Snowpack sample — Loveland Pass, Silver Plume, Colorado, USA (1/12/25, 11:40 AM MST)
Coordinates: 39.66, -105.88
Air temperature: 7 °F
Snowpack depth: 140 cm
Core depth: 10 cm
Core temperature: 41 °F
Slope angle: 11°, slope face: 30°
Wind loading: high
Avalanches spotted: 2
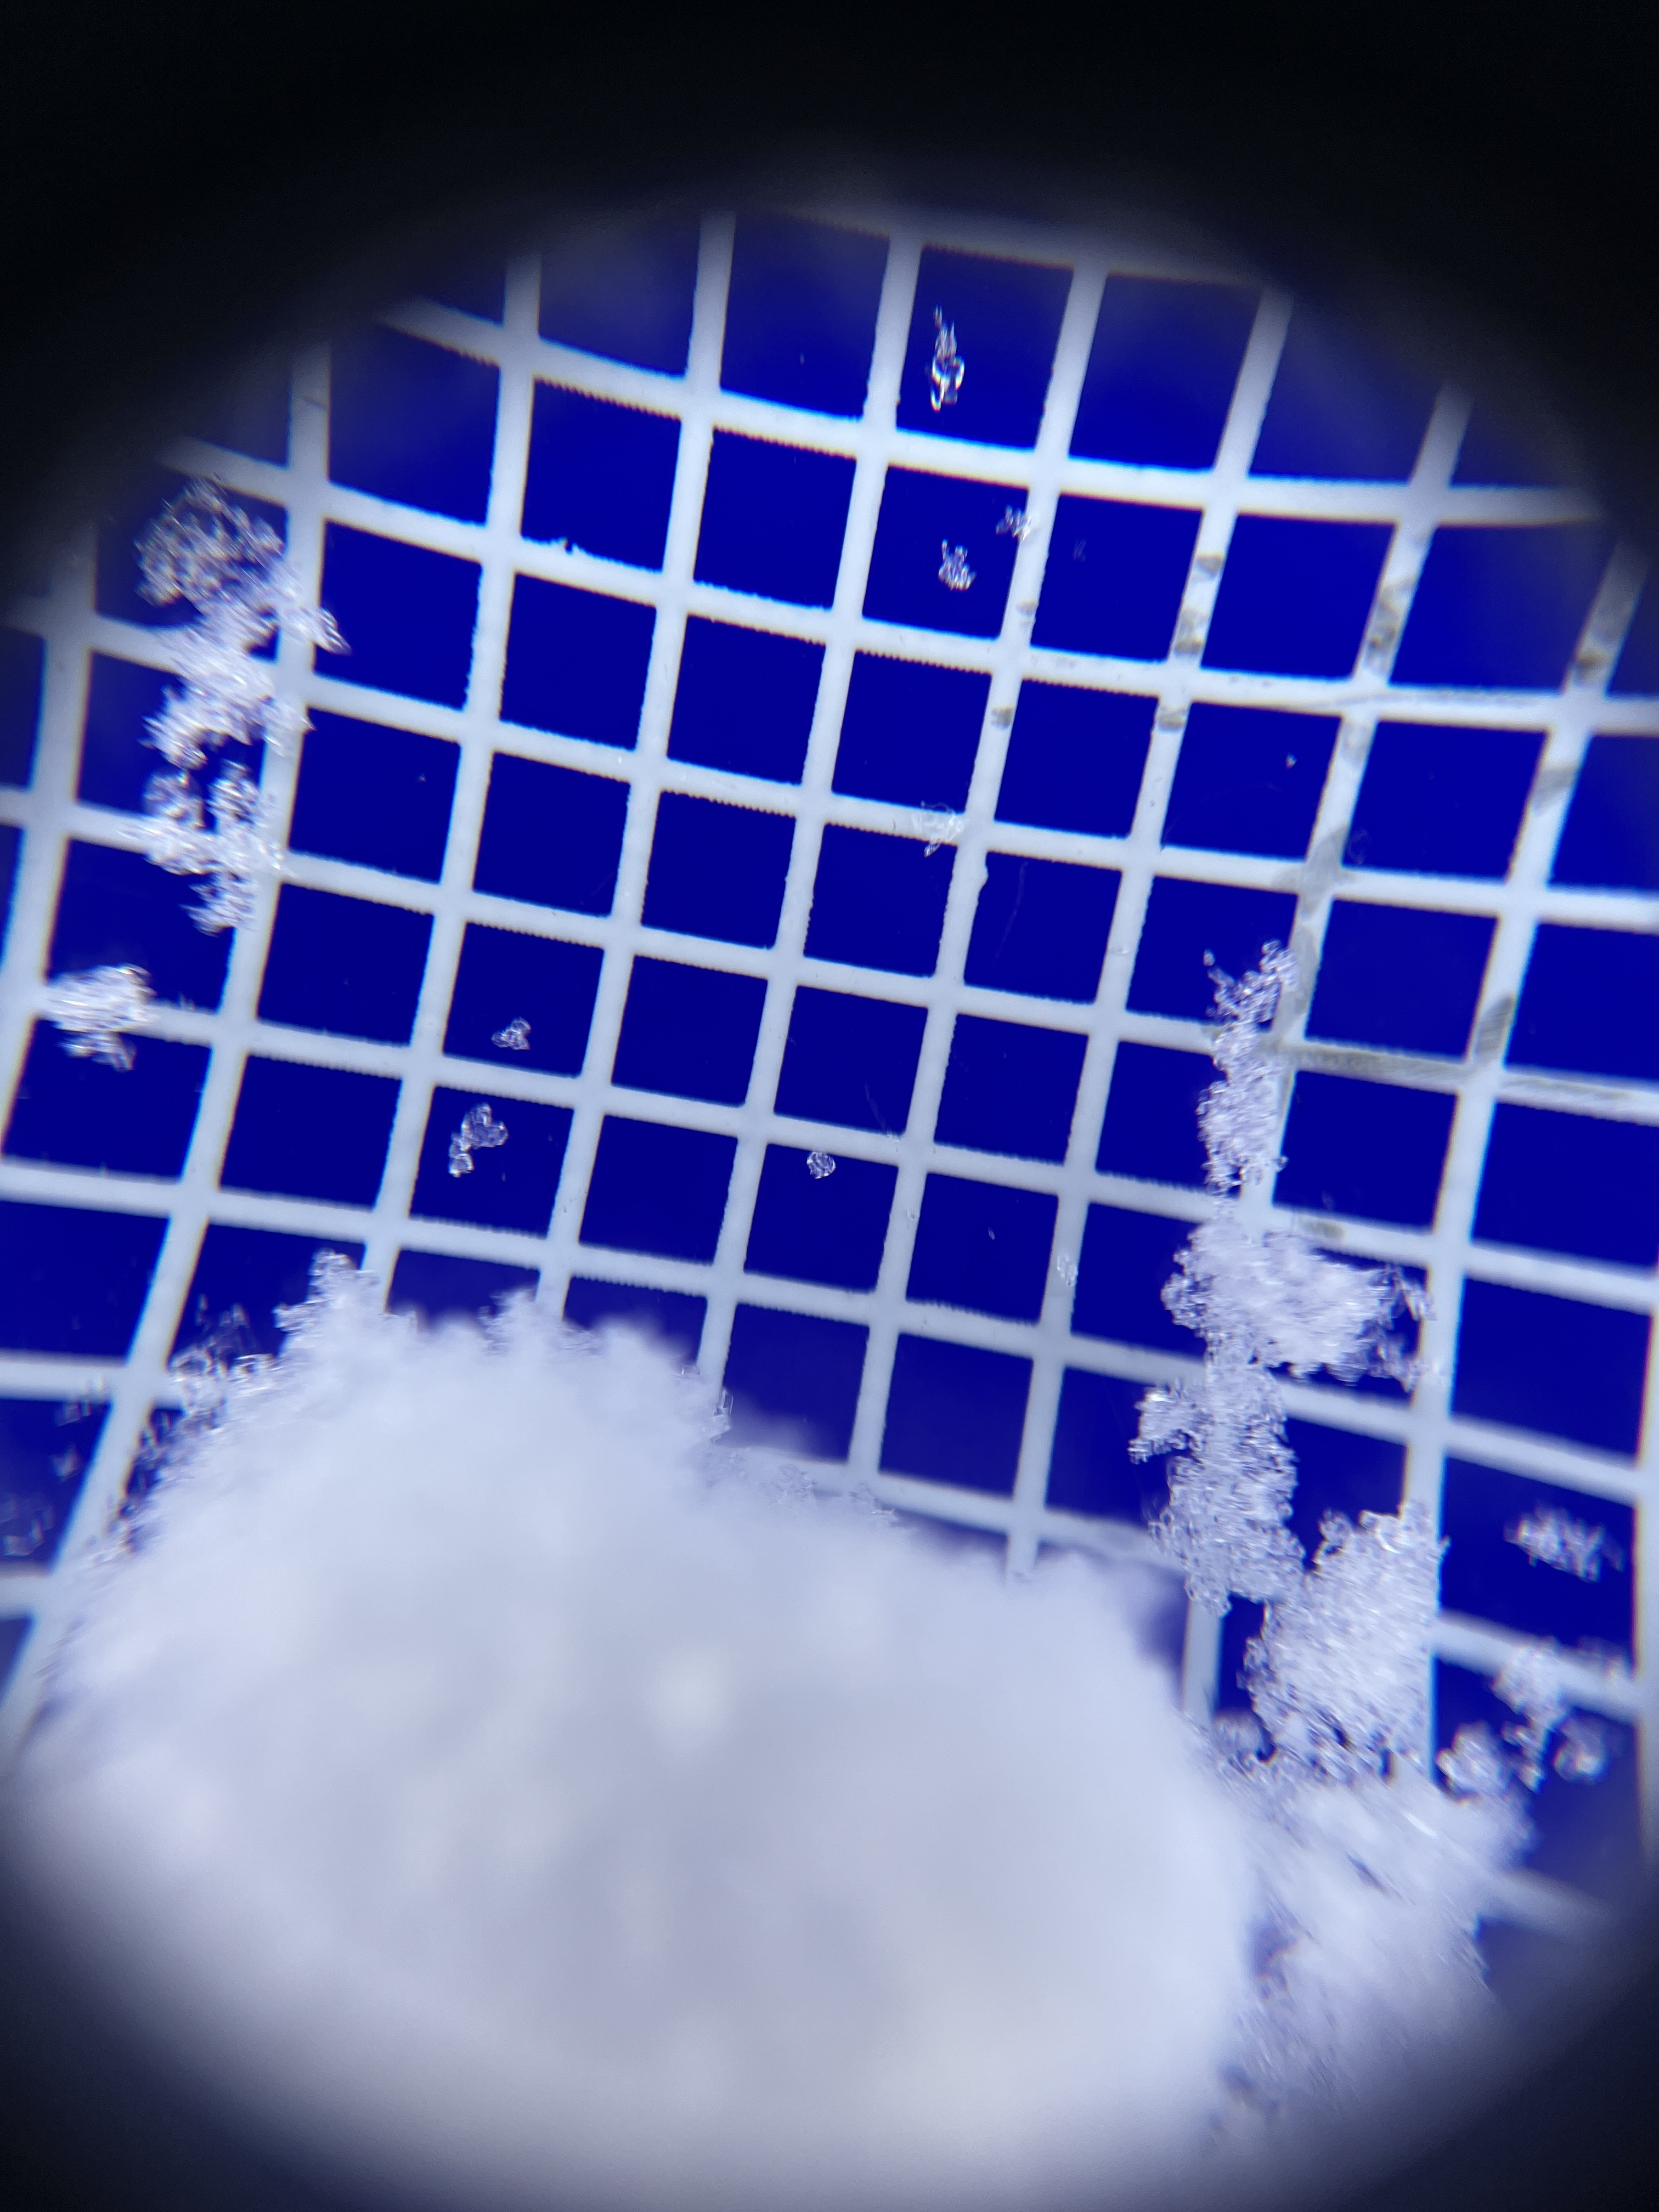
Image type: magnified_profile
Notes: Pilot using slightly modified coring method that took too large segment for snow profile picturing, advised not to use in higher level models. Two avalanche on south face nearby, partially cloudy with light snow in the last 24 hours. Lots of wind loading on eastern features.